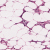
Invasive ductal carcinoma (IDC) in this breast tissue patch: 0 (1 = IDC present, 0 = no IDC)